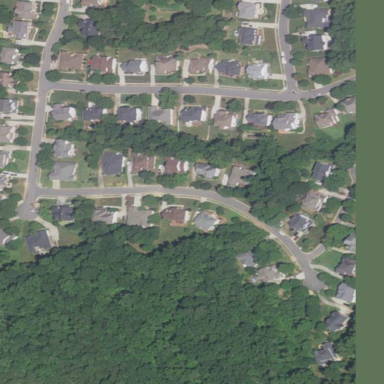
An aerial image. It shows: Single-family residential area.